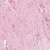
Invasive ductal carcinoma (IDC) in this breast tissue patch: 0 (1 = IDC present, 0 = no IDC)